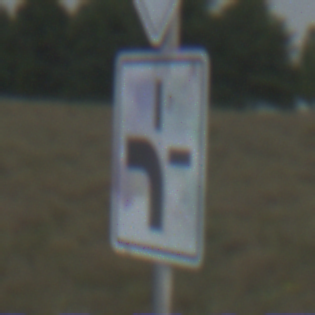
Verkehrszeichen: VerlaufVorfahrtsstrasse1
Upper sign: Vorfahrtsstrasse
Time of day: Night
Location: Outdoor (Nature)
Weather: Overcast
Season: NotSpecified
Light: Artificial